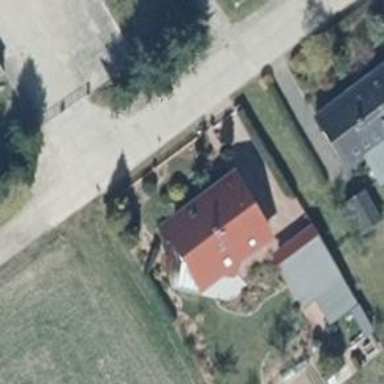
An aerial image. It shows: Gabled house with red roof oriented along direction.